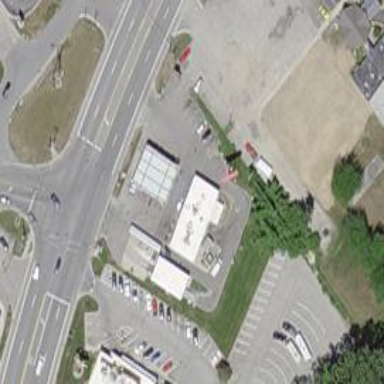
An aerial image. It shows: Convenience shop.